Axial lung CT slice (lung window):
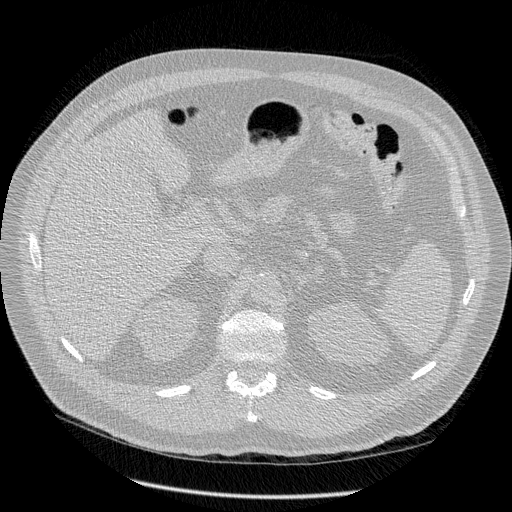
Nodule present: no